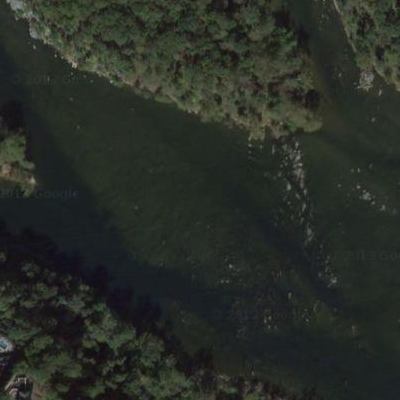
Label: dRiverLake